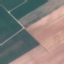
Land use / land cover class: AnnualCrop